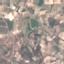
Land use / land cover class: PermanentCrop